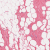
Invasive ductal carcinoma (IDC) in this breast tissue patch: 0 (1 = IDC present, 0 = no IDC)